Question: In progress of this issue:
<URL>
This is my php code:
'''
<?php
error_reporting(E_ALL);
ini_set('display_errors', 1);
$mysqli2 = new mysqli('');
if (mysqli_connect_errno()) {
printf("Connect failed: %s
", mysqli_connect_error());
exit();
}
$sql2 = "SELECT message FROM wall_workouts_names WHERE id = '43' ";
$stmt2 = $mysqli2->prepare($sql2) or trigger_error($mysqli2->error."[$sql2]");
$stmt2->execute();
$stmt2->bind_result($message);
$stmt2->store_result();
$stmt2->fetch();
if($stmt2->num_rows > 0)
echo $message;
else
echo 'empty';
?>
'''
From this code i get empty string as a result.
This is my table in phpmyadmin

When i run the same code but with this query:
'''
$sql2 = "SELECT workout_name FROM wall_workouts_names WHERE id = '43' ";
'''
My echo is "t", as is should be.
But when i run this query:
'''
$sql2 = "SELECT message FROM wall_workouts_names WHERE id = '43' ";
'''
I get empty string, something like this: "".
I dont understand what im doing wrong.
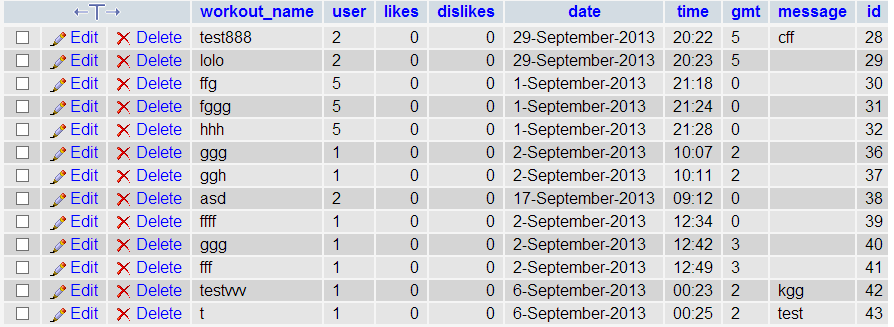
Answer: According to <URL>, the
> "proper procedure order is: 'prepare -> execute -> store_result -> bind -> fetch'."
I notice that you are calling 'store_result()' AFTER you call 'bind_result()'. Does changing the order of those calls make any difference?